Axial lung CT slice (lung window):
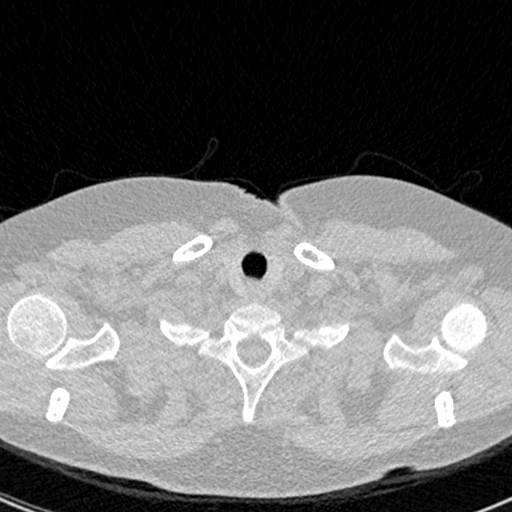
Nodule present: no